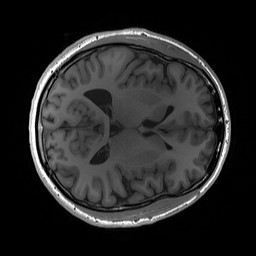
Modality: T1w
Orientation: axial
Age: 31
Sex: male